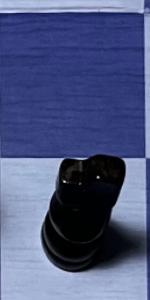
Label: Knight_Black